Question: '''
Min SDK API 15
'''
Hello,
I using a webview that has a button on it that will browse the apps photo gallery.
However, when the button is clicked in the webview, nothing happens.
The url is in the format:
'''
https://www.xxxxxxxxxxx
'''
I have added the following permissions:
'''
<uses-permission android:name="android.permission.INTERNET"/>
<uses-permission android:name="android.permission.MANAGE_DOCUMENTS" />
<uses-permission android:name="android.permission.READ_EXTERNAL_STORAGE" />
<uses-feature android:name="android.hardware.camera" android:required="false" />
'''
I have a fragment that will load the webview in the onCreateView method (snippet only) with javascript enabled.
'''
if(!message.isEmpty()) {
WebView webView = (WebView)view.findViewById(R.id.webview);
webView.getSettings().setJavaScriptEnabled(true);
webView.getSettings().setJavaScriptCanOpenWindowsAutomatically(true);
webView.setWebViewClient(new WebViewClient());
webView.loadUrl(message);
}
'''
I have created a simple html page to test:
'''
<!doctype html>
<html>
<head>
<meta charset="utf-8">
<title>Test Android Popup</title>
</head>
<body>
<label>Test Alert 1:</label>
<button type="button" onClick="alert('Test Alert Box1');">Click Me!</button>
<br>
<label>Test Browse file</label>
<input type="file" name="img">
</body>
</html>
'''
So the url will be loaded into the webview. The webview displays a button that the user will click to browse the photos in their gallery.
The webview looks like this:

None of the buttons work when I click them.
Many thanks for any suggestions,
This code snippet works for < 4.3. However, 4.4 and 5.0 it fails.
'''
webView.setWebChromeClient(new WebChromeClient() {
/* Open File */
public void openFileChooser(ValueCallback<Uri> uploadMsg, String acceptType, String capture) {
mImageFilePath = uploadMsg;
Intent intent = new Intent(Intent.ACTION_GET_CONTENT);
intent.addCategory(Intent.CATEGORY_OPENABLE);
intent.setType("image/*");
startActivityForResult(intent, FILECHOOSER_RESULTCODE);
}
public void openFileChooser(ValueCallback<Uri> uploadMsg, String acceptType) {
mImageFilePath = uploadMsg;
Intent intent = new Intent(Intent.ACTION_GET_CONTENT);
intent.addCategory(Intent.CATEGORY_OPENABLE);
intent.setType("image/*");
startActivityForResult(intent, FILECHOOSER_RESULTCODE);
}
});
'''
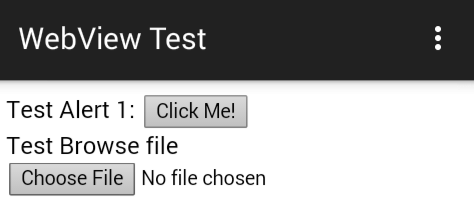
Answer: create this file and place it in your assets folder:
'''
<!DOCTYPE html PUBLIC "-//W3C//DTD HTML 4.01 Transitional//EN" "http://www.w3.org/TR/html4/loose.dtd">
<html>
<head>
<meta http-equiv="Content-Type" content="text/html; charset=ISO-8859-1">
<title>title</title>
</head>
<body>
<h1>Web View Demo</h1>
<br>
<input type="button" value="Say hello"
onClick="showAndroidToast('Hello Android!')" />
<br />
File Uri: <label id="lbluri">no file uri</label>
<br />
File Path: <label id="lblpath">no file path</label>
<br />
<input type="button" value="Choose Photo" onClick="choosePhoto()" />
<script type="text/javascript">
function showAndroidToast(toast) {
Android.showToast(toast);
}
function setFilePath(file) {
document.getElementById('lblpath').innerHTML = file;
Android.showToast(file);
}
function setFileUri(uri) {
document.getElementById('lbluri').innerHTML = uri;
Android.showToast(uri);
}
function choosePhoto() {
var file = Android.choosePhoto();
window.alert("file = " + file);
}
</script>
</body>
</html>
'''
concentrate on the javascript written here.
write your activity as below:
'''
public class WebViewDemo extends Activity
{
private WebView webView;
final int SELECT_PHOTO = 1;
@SuppressLint("SetJavaScriptEnabled")
public void onCreate(Bundle savedInstanceState)
{
super.onCreate(savedInstanceState);
setContentView(R.layout.show_web_view);
webView = (WebView) findViewById(R.id.webView1);
webView.getSettings().setJavaScriptEnabled(true);
webView.getSettings().setLoadWithOverviewMode(true);
// Other webview settings
webView.setScrollBarStyle(WebView.SCROLLBARS_OUTSIDE_OVERLAY);
webView.setScrollbarFadingEnabled(false);
webView.getSettings().setBuiltInZoomControls(true);
webView.getSettings().setPluginState(PluginState.ON);
webView.getSettings().setAllowFileAccess(true);
webView.getSettings().setSupportZoom(true);
webView.addJavascriptInterface(new MyJavascriptInterface(this), "Android");
webView.loadUrl("file:///android_asset/webdemo.html");
}
class MyJavascriptInterface
{
Context mContext;
/** Instantiate the interface and set the context */
MyJavascriptInterface(Context c)
{
mContext = c;
}
/** Show a toast from the web page */
@JavascriptInterface
public void showToast(String toast)
{
Toast.makeText(mContext, toast, Toast.LENGTH_SHORT).show();
}
@JavascriptInterface
public String choosePhoto()
{
// TODO Auto-generated method stub
String file = "test";
Intent photoPickerIntent = new Intent(Intent.ACTION_PICK);
photoPickerIntent.setType("image/*");
startActivityForResult(photoPickerIntent, SELECT_PHOTO);
return file;
}
}
@Override
protected void onActivityResult(int requestCode, int resultCode, Intent intent)
{
switch (requestCode)
{
case SELECT_PHOTO:
if (resultCode == RESULT_OK)
{
Uri selectedImage = intent.getData();
webView.loadUrl("javascript:setFileUri('" + selectedImage.toString() + "')");
String path = getRealPathFromURI(this, selectedImage);
webView.loadUrl("javascript:setFilePath('" + path + "')");
}
}
}
public String getRealPathFromURI(Context context, Uri contentUri)
{
Cursor cursor = null;
try
{
String[] proj = { MediaStore.Images.Media.DATA };
cursor = context.getContentResolver().query(contentUri, proj, null, null, null);
int column_index = cursor.getColumnIndexOrThrow(MediaStore.Images.Media.DATA);
cursor.moveToFirst();
return cursor.getString(column_index);
}
finally
{
if (cursor != null)
{
cursor.close();
}
}
}
}
'''
use this code snippet and see if it works.
>

I dont know if this solution works you or not. It may be just a workaround or a breakthrough for you.
I hope some part of it would help.